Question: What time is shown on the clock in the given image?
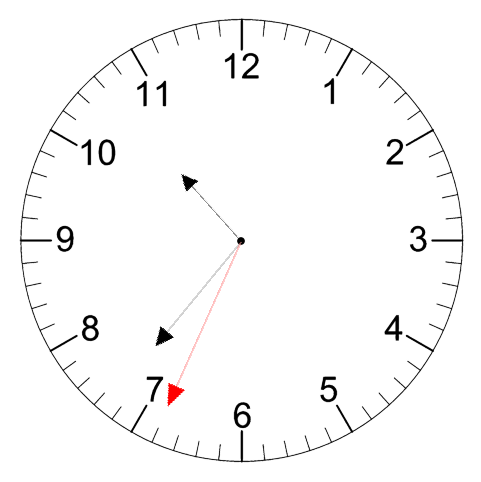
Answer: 10:36:34